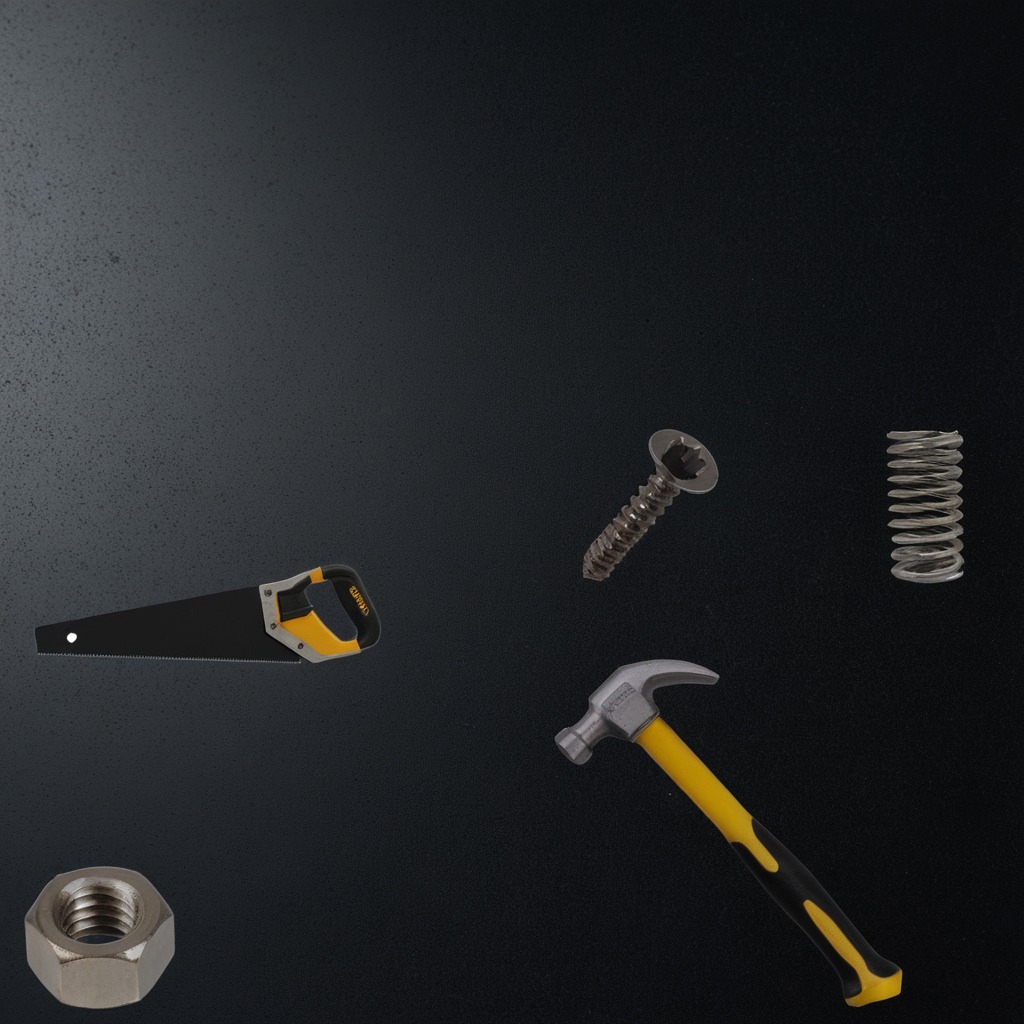
A hammer, a metal machine screw, a coiled metal spring, a handheld metal saw, and a metal nut are lying on the granite tabletop.